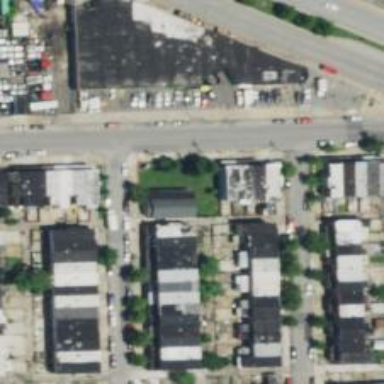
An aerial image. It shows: Alleyway designated as service road.